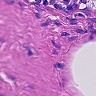
Metastatic tissue present: no